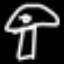
Label: mushroom